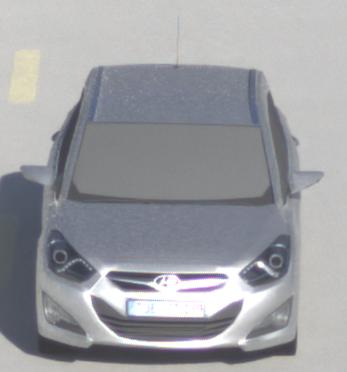
Make: Hyundai
Model: i40 Kombi 1.6 GDI
Detailed model: i40 (VF) Kombi
Model produced from: 2012/08
Model produced until: 2013/09
Doors: 5
Color: white
Road condition: dry road
Daytime: morning or afternoon
Contrast: high contrast